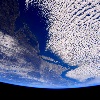
Label: cloud